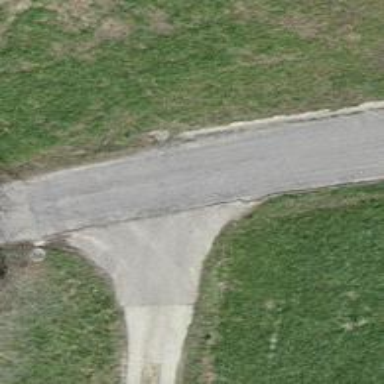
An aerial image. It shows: Unclassified road with asphalt surface.